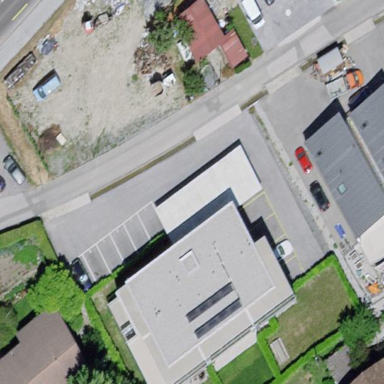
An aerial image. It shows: Garage building.